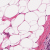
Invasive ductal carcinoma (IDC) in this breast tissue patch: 0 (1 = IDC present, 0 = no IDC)